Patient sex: F
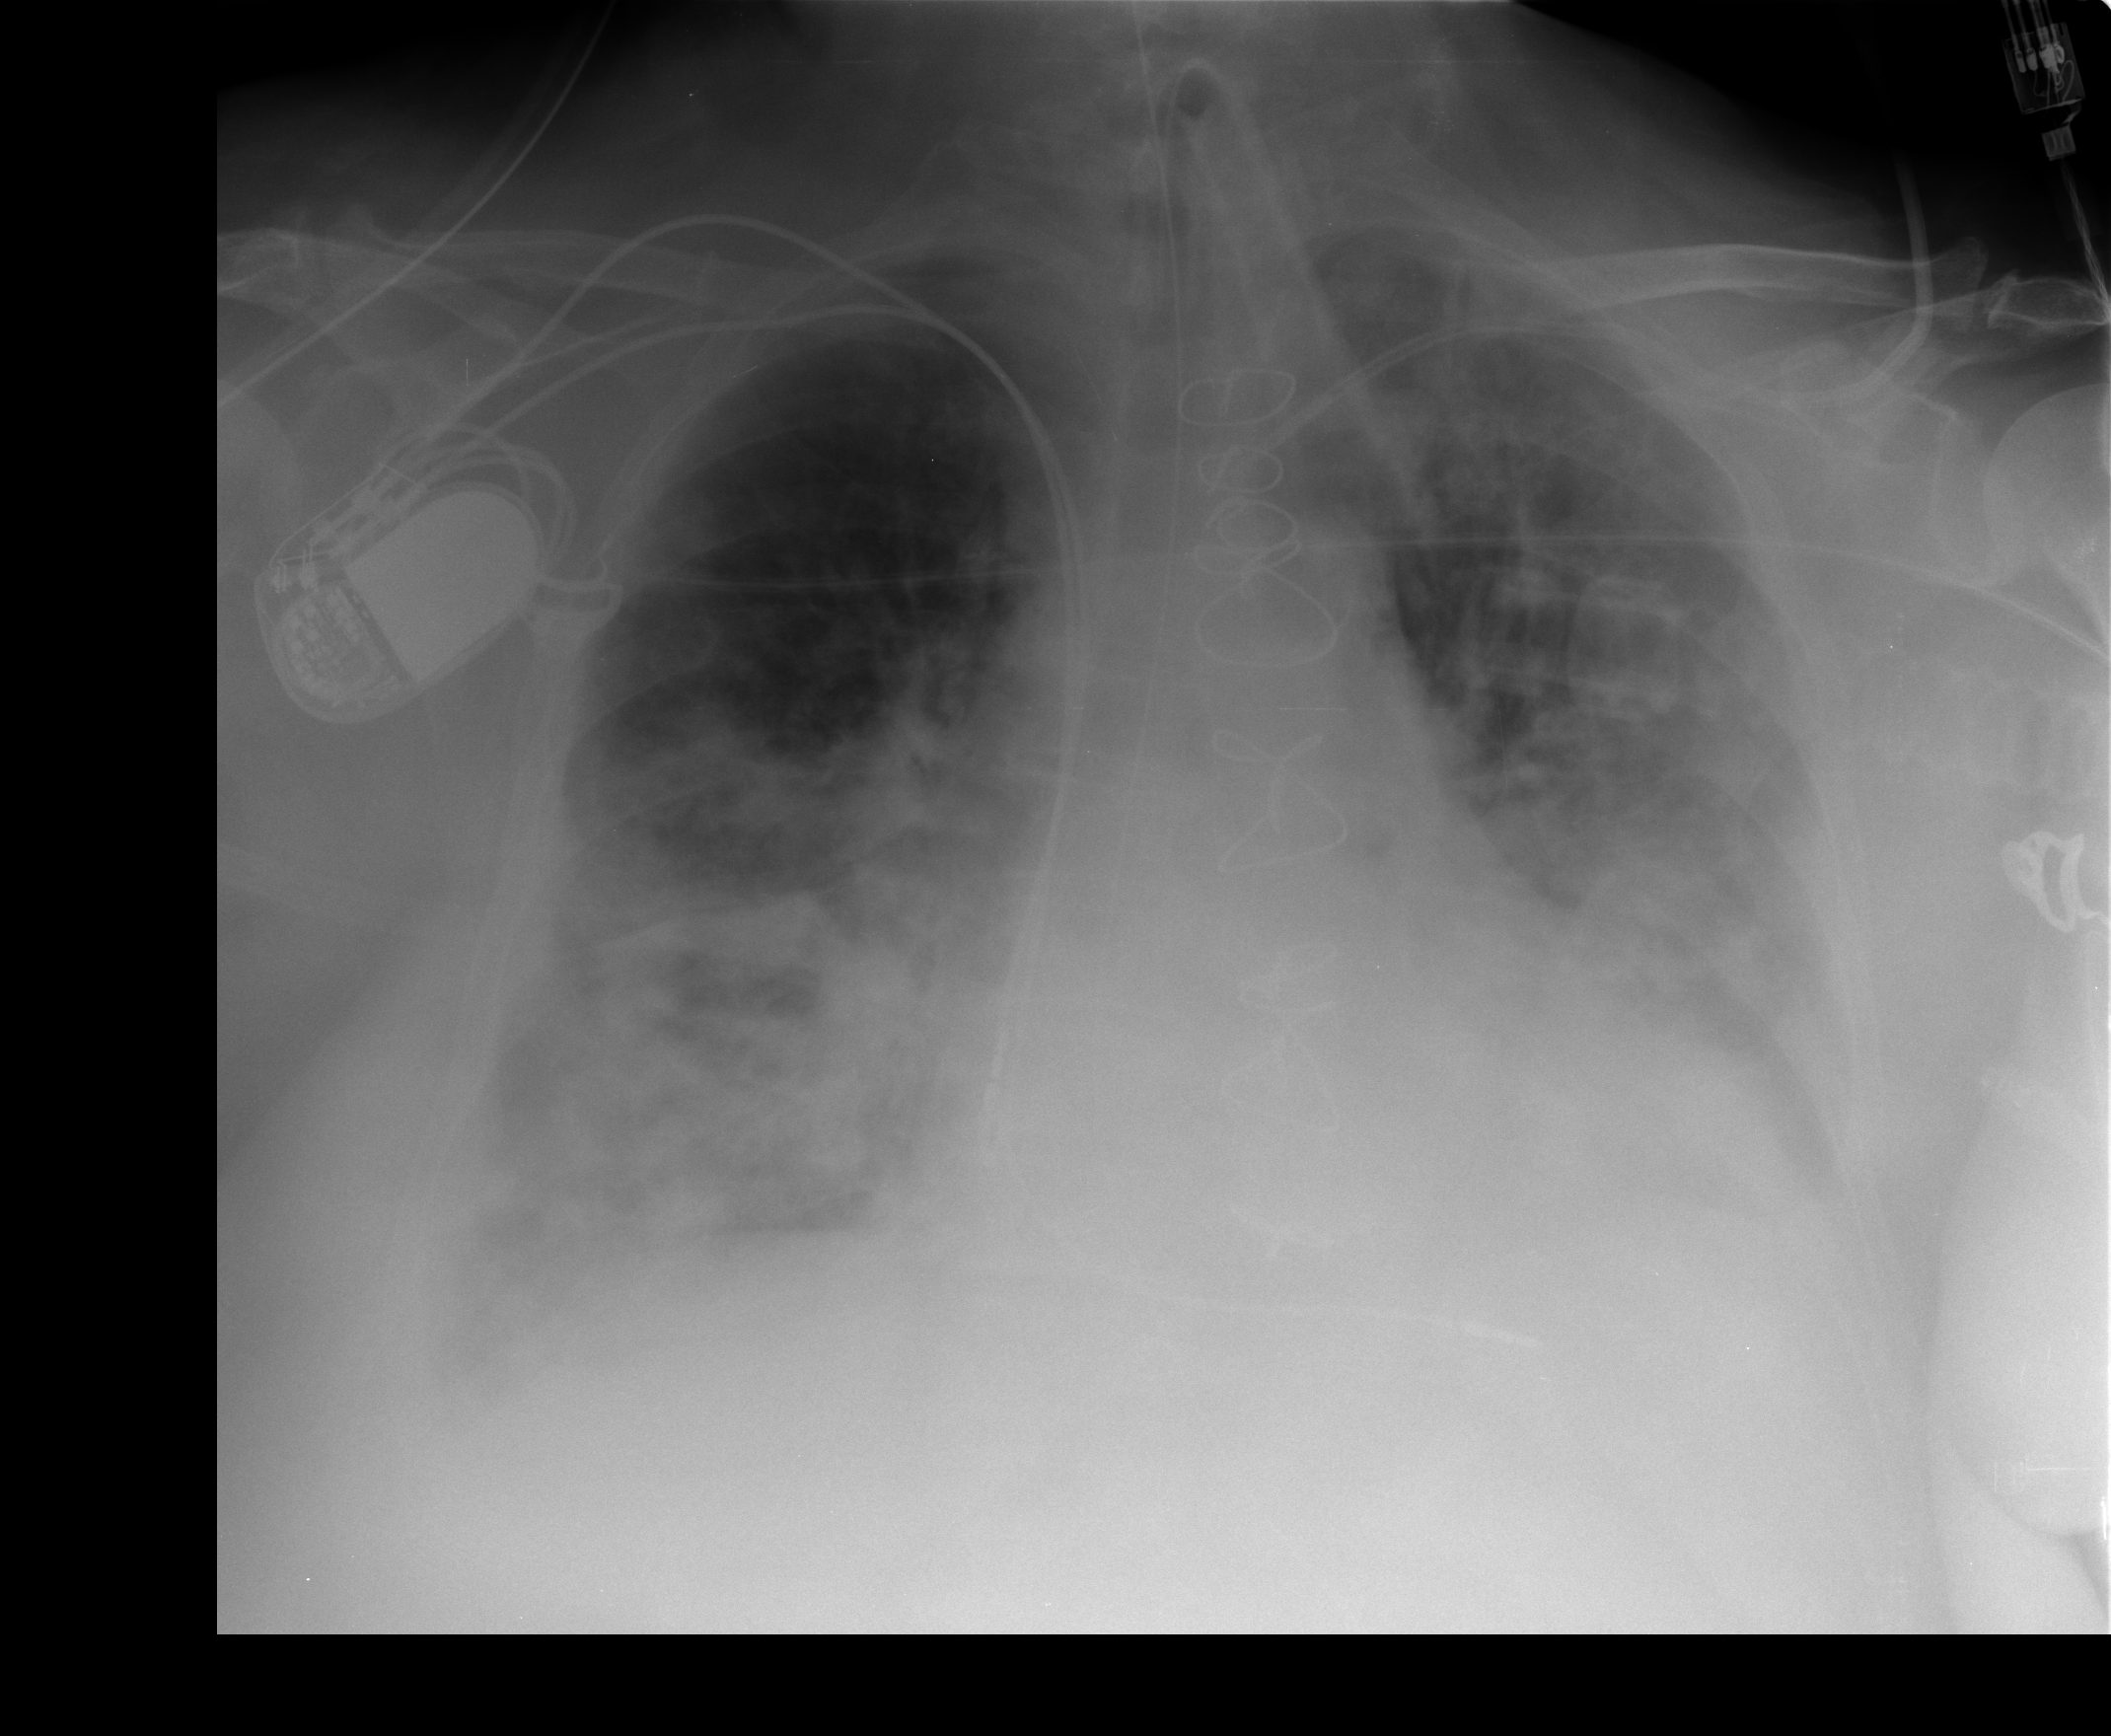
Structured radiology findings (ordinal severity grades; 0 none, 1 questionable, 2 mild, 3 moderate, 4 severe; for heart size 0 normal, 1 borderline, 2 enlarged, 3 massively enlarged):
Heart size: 2
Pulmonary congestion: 3
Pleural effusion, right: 2
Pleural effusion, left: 2
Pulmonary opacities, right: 4
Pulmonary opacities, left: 4
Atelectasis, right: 2
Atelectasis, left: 2